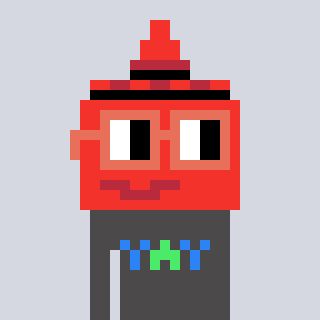
a pixel art character with square orange glasses, a ketchup-shaped head and a grayscale-colored body on a cool background